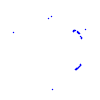
Particle: kaon